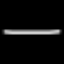
Label: line